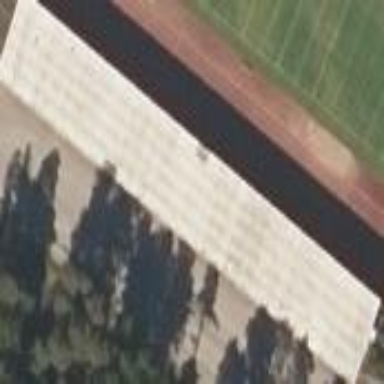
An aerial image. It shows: Bleachers on leisure land.